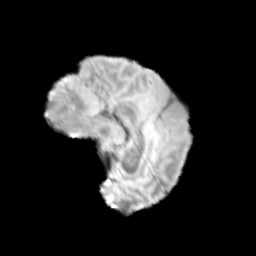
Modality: T2w
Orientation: sagittal
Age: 12
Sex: female
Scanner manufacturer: siemens
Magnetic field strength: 3 T
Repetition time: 3.8 s
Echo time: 0.07 s